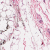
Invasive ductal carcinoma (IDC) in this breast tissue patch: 0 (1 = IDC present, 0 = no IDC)